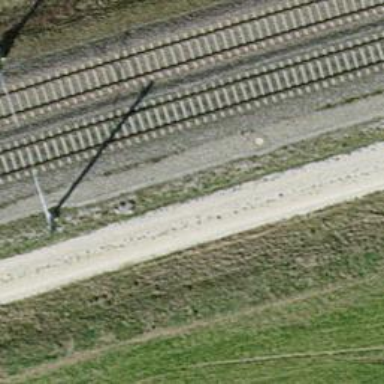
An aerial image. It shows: Track on the ground with grade3 tracktype.